Question: I find a basic spring security example, but I can't run it usually on tomcat.
I know this error message might be caused by the configuration xml file, but I can't find it.
Thanks for the help:)
'1. Error Message'
'''
java.lang.NoClassDefFoundError: org/springframework/dao/DataAccessException
at java.lang.Class.getDeclaredMethods0(Native Method)
at java.lang.Class.privateGetDeclaredMethods(Class.java:2521)
at java.lang.Class.getDeclaredMethods(Class.java:1845)
at org.springframework.core.type.StandardAnnotationMetadata.hasAnnotated
Methods(StandardAnnotationMetadata.java:136)
at org.springframework.context.annotation.ConfigurationClassBeanDefiniti
onReader.checkConfigurationClassCandidate(ConfigurationClassBeanDefinitionReader
.java:318)
'''
'2. File Structure'

'3. web.xml'
'''
<?xml version="1.0" encoding="UTF-8"?>
<web-app xmlns:xsi="http://www.w3.org/2001/XMLSchema-instance"
xmlns="http://java.sun.com/xml/ns/javaee" xmlns:web="http://java.sun.com/xml/ns/javaee/web-app_2_5.xsd"
xsi:schemaLocation="http://java.sun.com/xml/ns/javaee http://java.sun.com/xml/ns/javaee/web-app_2_5.xsd"
id="WebApp_ID" version="2.5">
<display-name>Spring MVC Application</display-name>
<!-- Spring MVC -->
<servlet>
<servlet-name>mvc-dispatcher</servlet-name>
<servlet-class>org.springframework.web.servlet.DispatcherServlet</servlet-class>
<load-on-startup>1</load-on-startup>
</servlet>
<servlet-mapping>
<servlet-name>mvc-dispatcher</servlet-name>
<url-pattern>/</url-pattern>
</servlet-mapping>
<listener>
<listener-class>org.springframework.web.context.ContextLoaderListener</listener-class>
</listener>
<context-param>
<param-name>contextConfigLocation</param-name>
<param-value>
/WEB-INF/mvc-dispatcher-servlet.xml,
/WEB-INF/spring-security.xml
</param-value>
</context-param>
<!-- Spring Security -->
<filter>
<filter-name>springSecurityFilterChain</filter-name>
<filter-class>org.springframework.web.filter.DelegatingFilterProxy</filter-class>
</filter>
<filter-mapping>
<filter-name>springSecurityFilterChain</filter-name>
<url-pattern>/*</url-pattern>
</filter-mapping>
</web-app>
'''
'4. mvc-dispatcher-servlet.xml'
'''
<?xml version="1.0" encoding="UTF-8"?>
<beans xmlns="http://www.springframework.org/schema/beans"
xmlns:context="http://www.springframework.org/schema/context"
xmlns:xsi="http://www.w3.org/2001/XMLSchema-instance"
xsi:schemaLocation="
http://www.springframework.org/schema/beans
http://www.springframework.org/schema/beans/spring-beans-3.0.xsd
http://www.springframework.org/schema/context
http://www.springframework.org/schema/context/spring-context-3.0.xsd">
<context:component-scan base-package="com.mkyong.common.controller" />
<bean
class="org.springframework.web.servlet.view.InternalResourceViewResolver">
<property name="prefix">
<value>/WEB-INF/pages/</value>
</property>
<property name="suffix">
<value>.jsp</value>
</property>
</bean>
<bean id="messageSource"
class="org.springframework.context.support.ResourceBundleMessageSource">
<property name="basenames">
<list>
<value>mymessages</value>
</list>
</property>
</bean>
</beans>
'''
'5.spring-security.xml'
'''
<?xml version="1.0" encoding="UTF-8"?>
<beans:beans xmlns="http://www.springframework.org/schema/security"
xmlns:beans="http://www.springframework.org/schema/beans" xmlns:xsi="http://www.w3.org/2001/XMLSchema-instance"
xsi:schemaLocation="http://www.springframework.org/schema/beans
http://www.springframework.org/schema/beans/spring-beans-3.0.xsd
http://www.springframework.org/schema/security
http://www.springframework.org/schema/security/spring-security-3.0.3.xsd">
<http auto-config="true">
<intercept-url pattern="/welcome*" access="ROLE_USER" />
<form-login login-page="/login" default-target-url="/welcome" authentication-failure-url="/loginfailed"
/>
</http>
<authentication-manager>
<authentication-provider>
<user-service>
<user name="mkyong" password="123456" authorities="ROLE_USER" />
</user-service>
</authentication-provider>
</authentication-manager>
</beans:beans>
'''
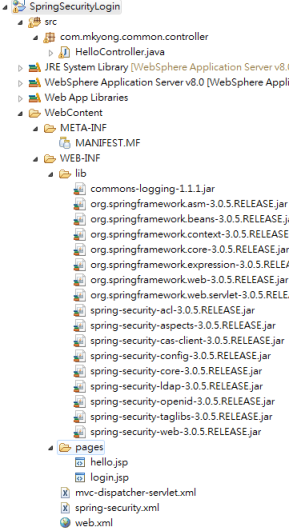
Answer: This is a part of your 'stacktrace':
'''
Constructor threw exception; nested exception is java.lang.NoC
lassDefFoundError: org/springframework/aop/config/AbstractInterceptorDrivenBeanD
efinitionDecorator
'''
which says that 'Aspect Oriented Programming (AOP) Framework' jars are not present in the 'classpath'. So you need to add 'spring-aop' (spring-aop-3.0.5.RELEASE.jar) jars to your 'classpath'.